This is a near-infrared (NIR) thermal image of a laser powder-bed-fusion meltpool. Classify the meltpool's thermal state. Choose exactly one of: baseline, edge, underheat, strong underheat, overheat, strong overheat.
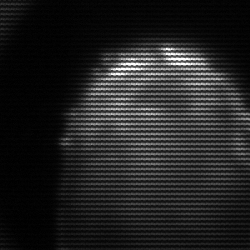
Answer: edge